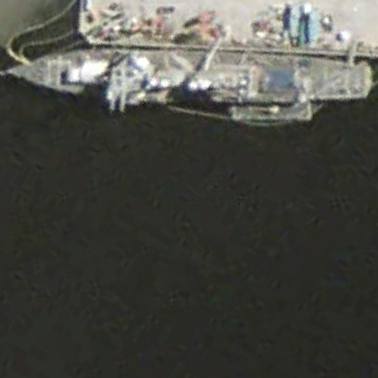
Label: destroyer